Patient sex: M
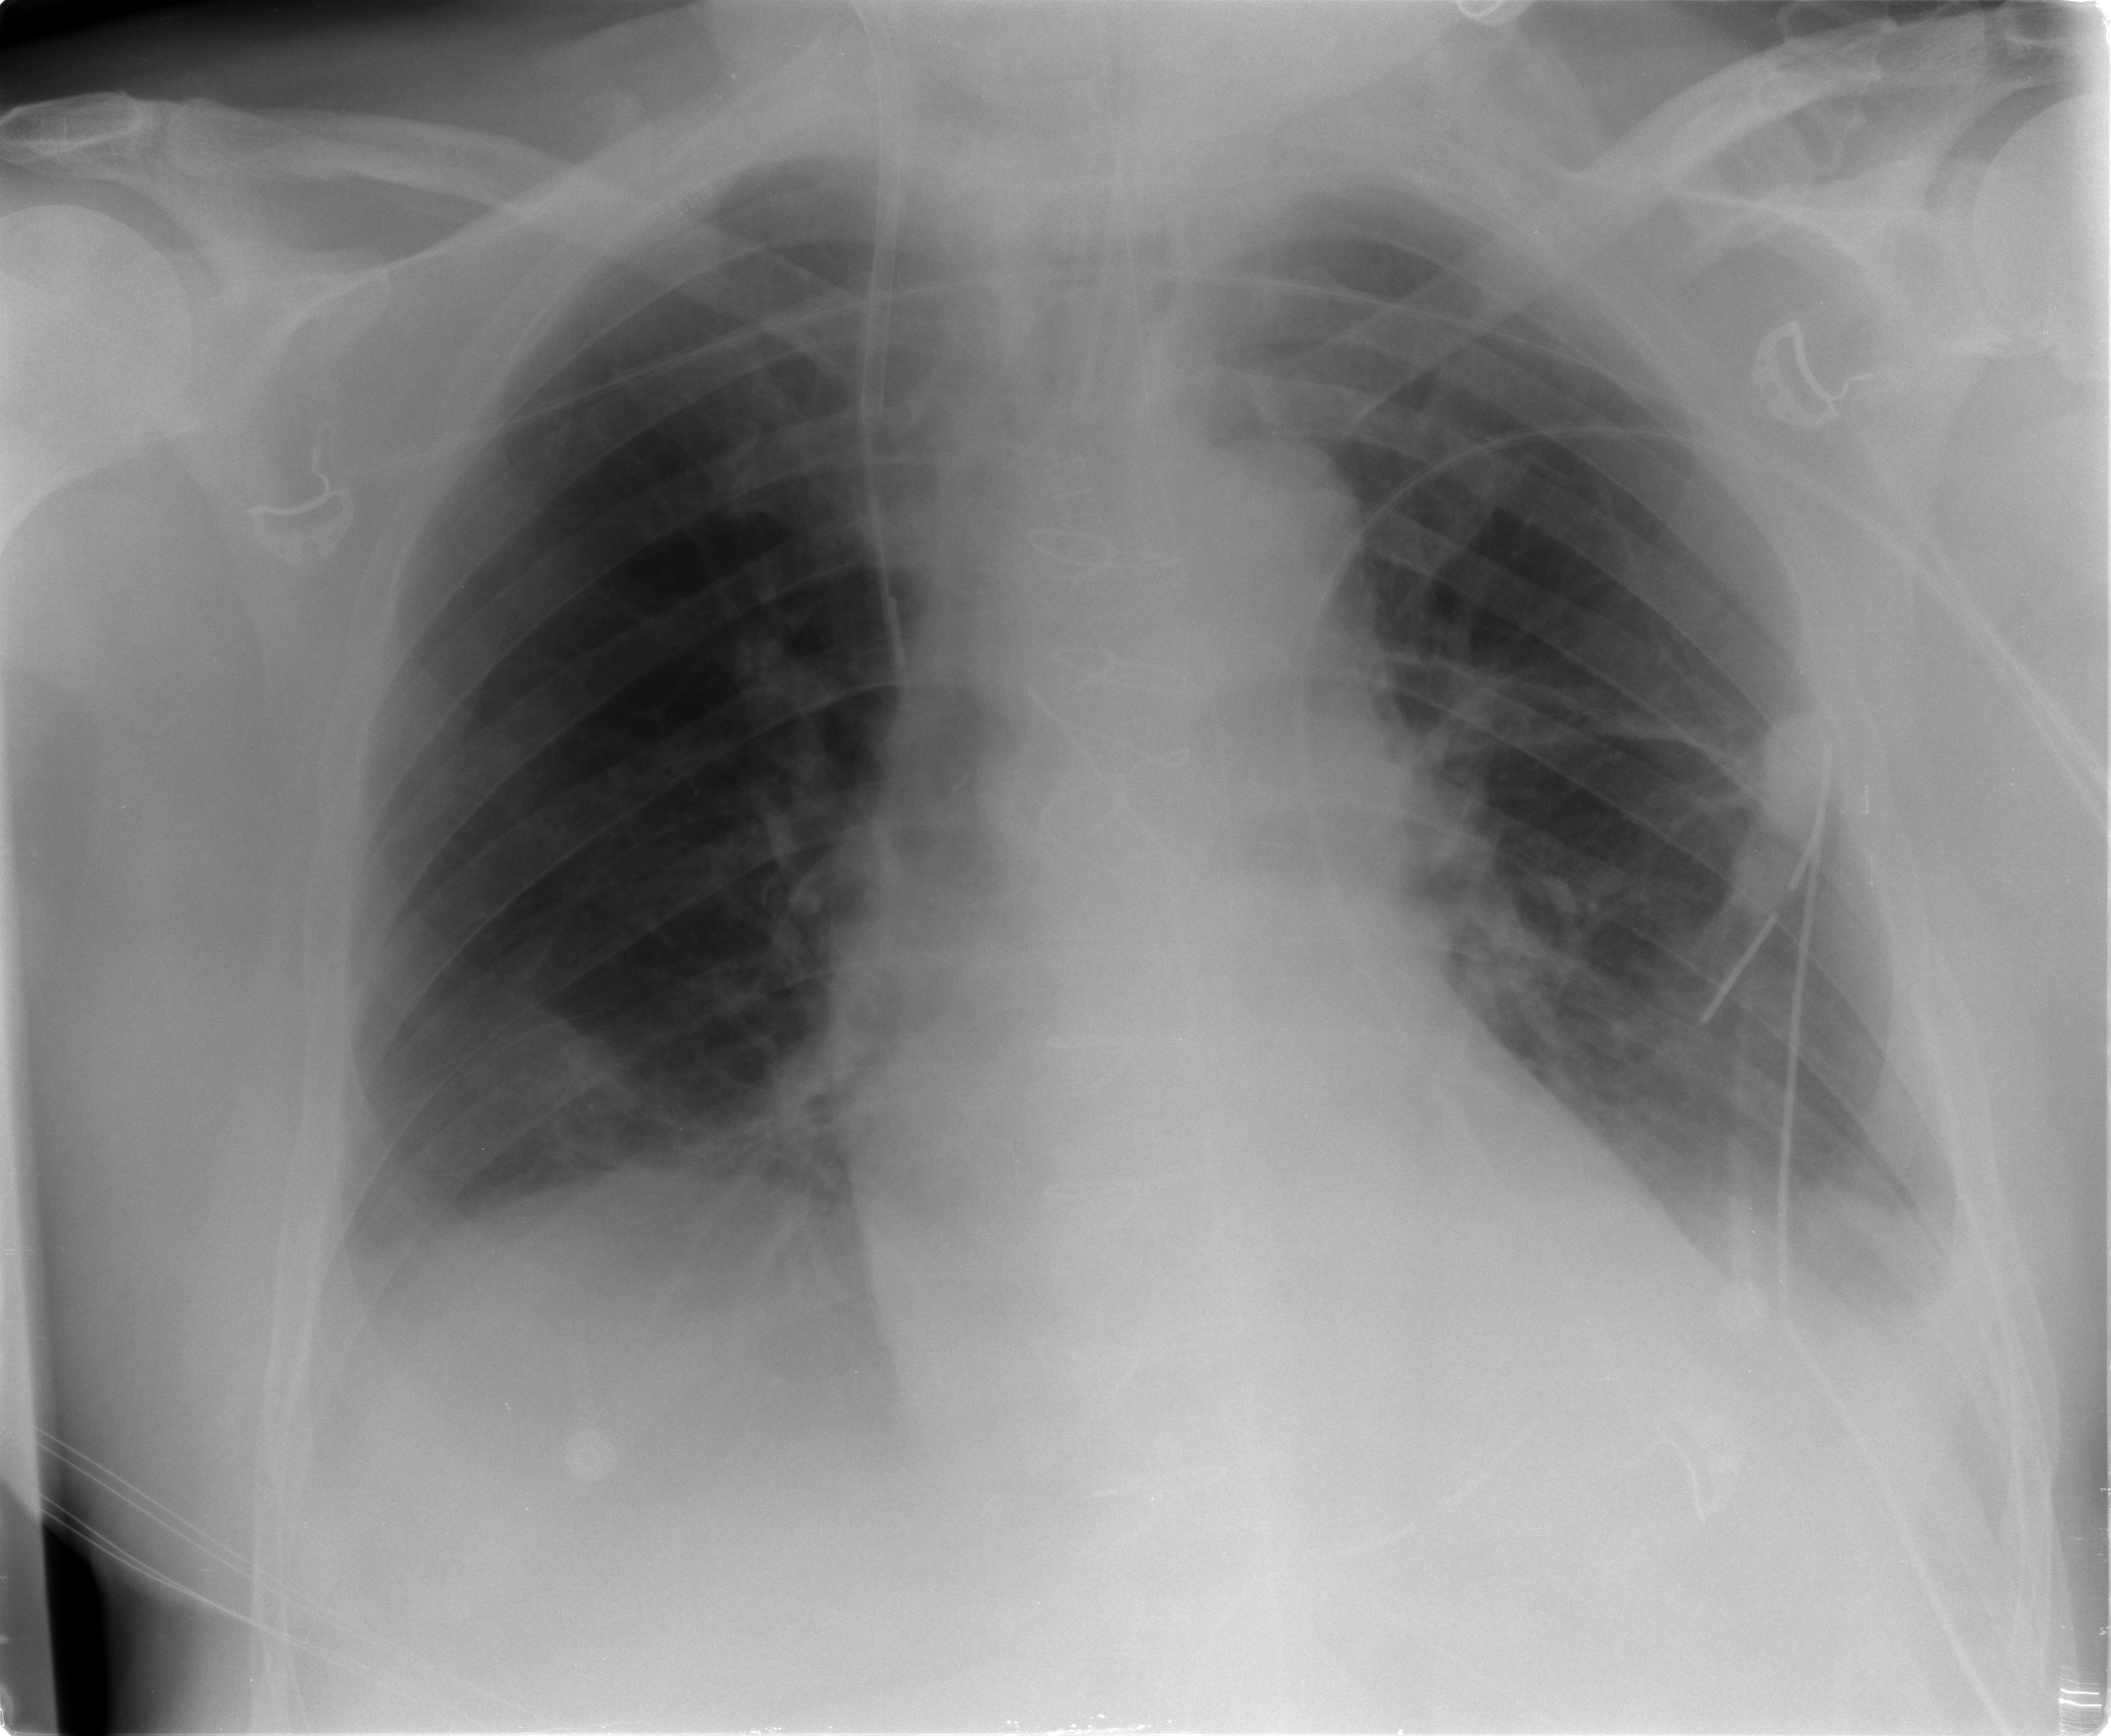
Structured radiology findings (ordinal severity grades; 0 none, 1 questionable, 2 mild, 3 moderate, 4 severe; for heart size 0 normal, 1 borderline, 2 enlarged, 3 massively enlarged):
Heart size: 2
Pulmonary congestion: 2
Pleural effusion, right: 0
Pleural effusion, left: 0
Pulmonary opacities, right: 0
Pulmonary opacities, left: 0
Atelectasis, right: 2
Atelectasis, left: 2